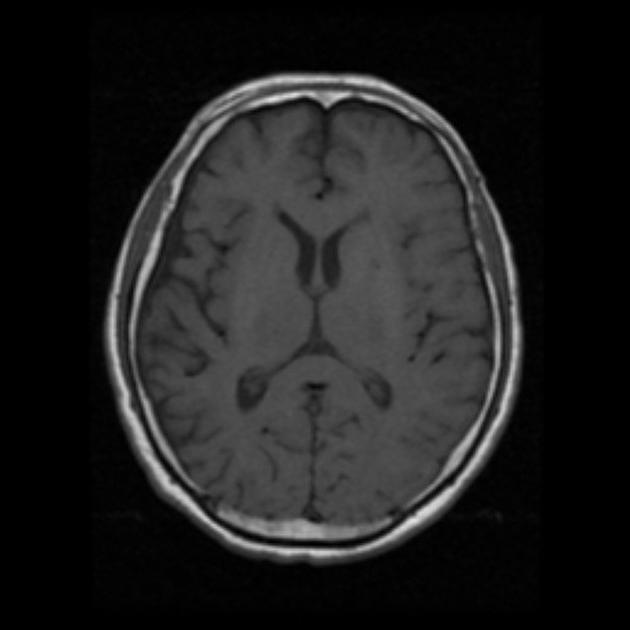
Label: notumor